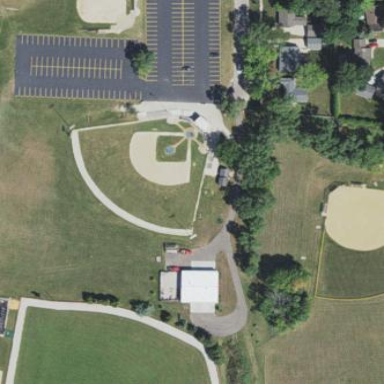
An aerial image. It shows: Baseball pitch for leisure and sports activities.